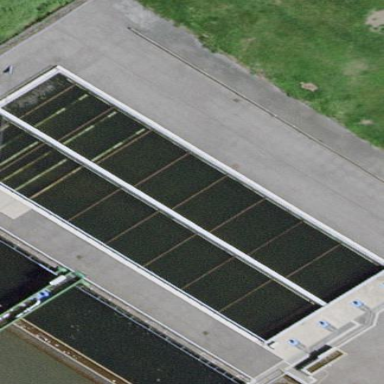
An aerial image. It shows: Body of wastewater.